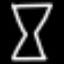
Label: hourglass